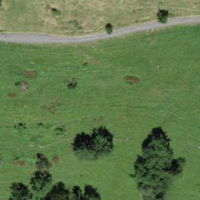
EUNIS habitat code: 24
Species observed at this site:
Caltha palustris